Aerial crown-view tile of a tropical tree (Barro Colorado Island, Panama), acquired 20240716:
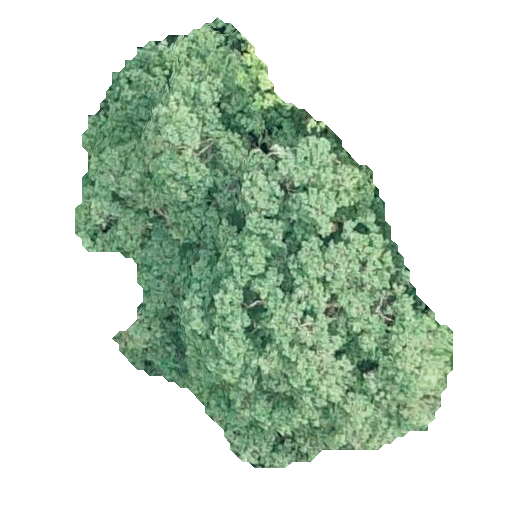
Species: Terminalia oblonga
GBIF accepted scientific name: Terminalia oblonga
Crown area: 163.379 m²